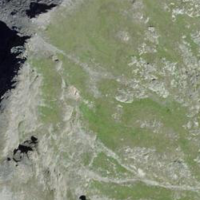
EUNIS habitat code: 48
Species observed at this site:
Gentiana terglouensis
Saxifraga paniculata
Nucifraga caryocatactes